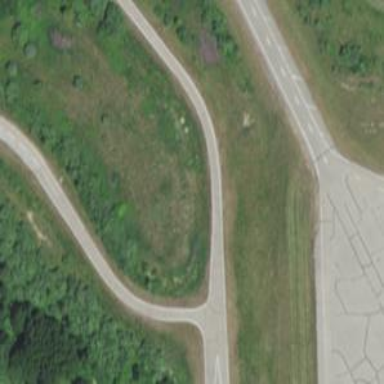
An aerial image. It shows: Raceway for motor sports.